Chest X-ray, AP view. Patient: 21 years old, sex F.
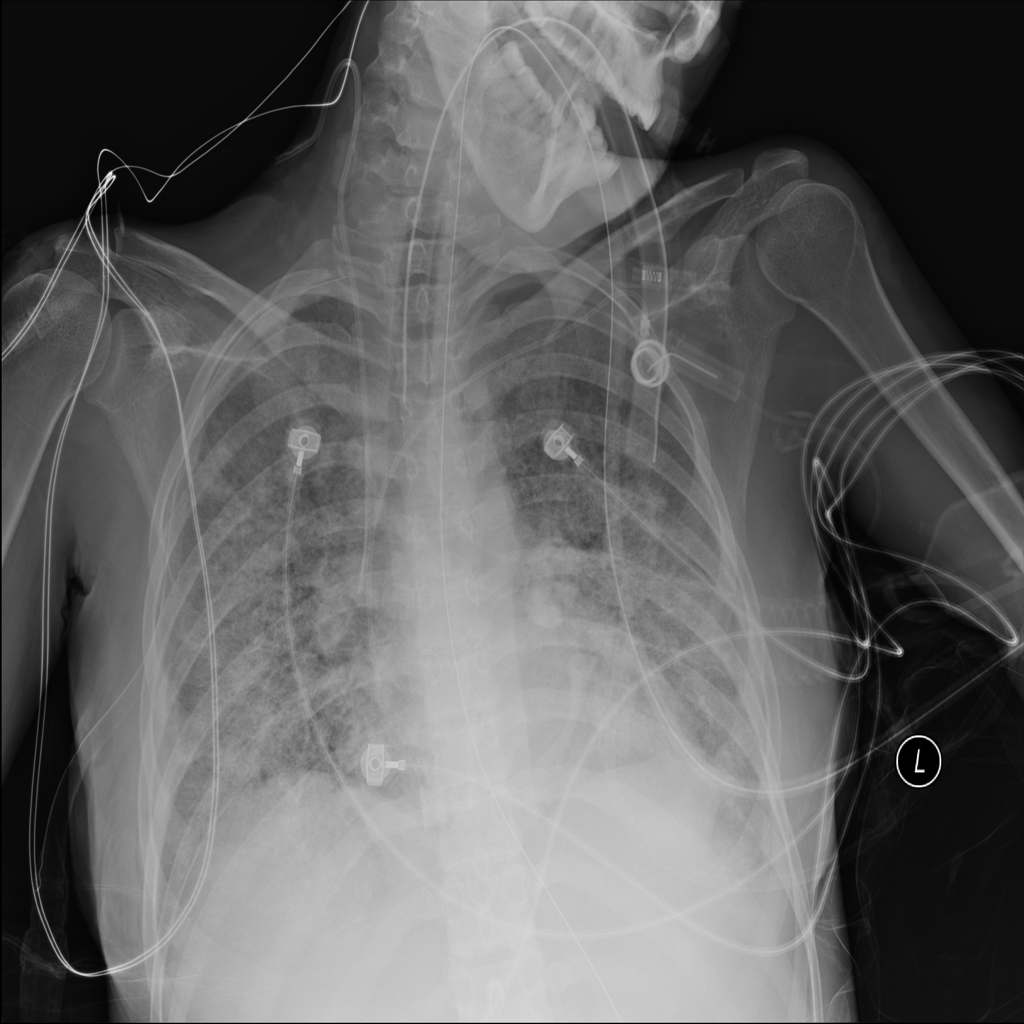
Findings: No Finding